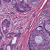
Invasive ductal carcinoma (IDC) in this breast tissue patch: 1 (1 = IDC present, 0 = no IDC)